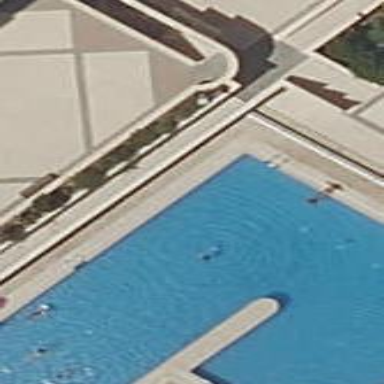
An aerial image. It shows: Swimming pool located in leisure land.